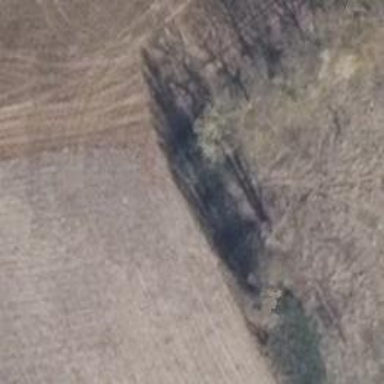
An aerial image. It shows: Row of trees in natural setting.